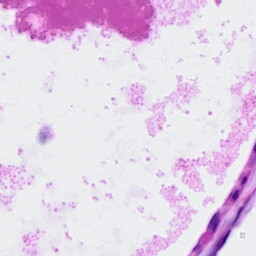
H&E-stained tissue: Ovarian